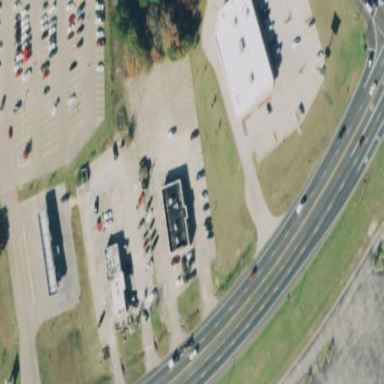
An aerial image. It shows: Retail area.